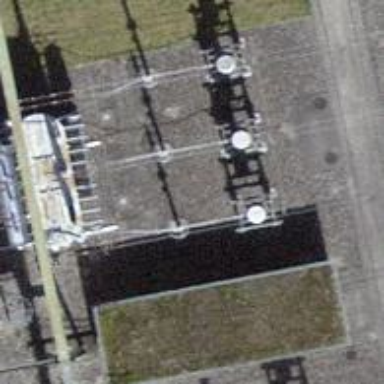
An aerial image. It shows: Switch for power supply.